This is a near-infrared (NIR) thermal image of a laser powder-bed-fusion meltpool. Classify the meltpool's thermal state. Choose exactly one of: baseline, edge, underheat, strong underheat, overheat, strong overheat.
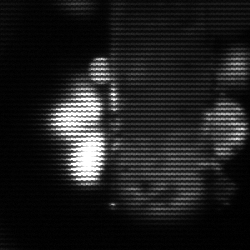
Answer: strong underheat